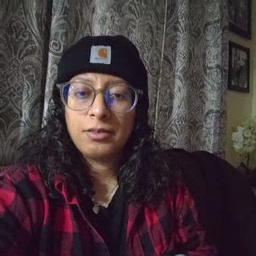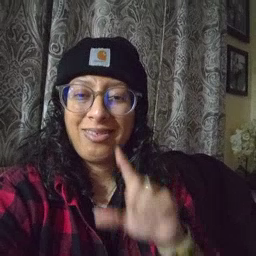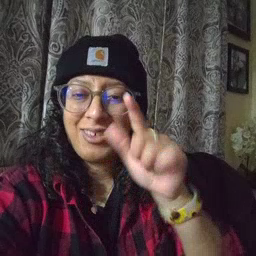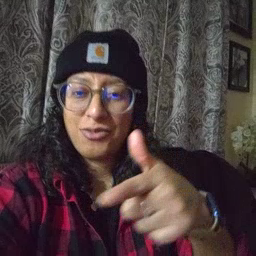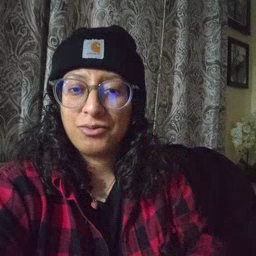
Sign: later